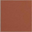
Piece: xx